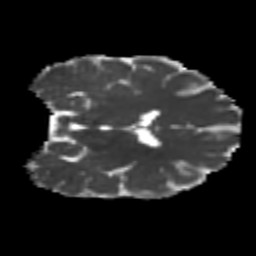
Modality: MD
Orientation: coronal
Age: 19
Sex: female
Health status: healthy
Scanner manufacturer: philips
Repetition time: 7.476 s
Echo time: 0.08753 s